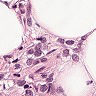
Metastatic tissue present: yes